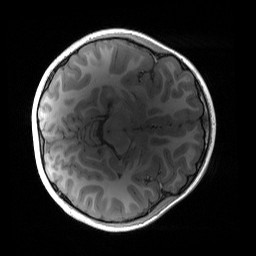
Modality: T1w
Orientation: axial
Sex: male
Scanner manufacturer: siemens
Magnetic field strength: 3 T
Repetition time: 1.9 s
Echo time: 0.00243 s